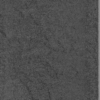
Label: dusty